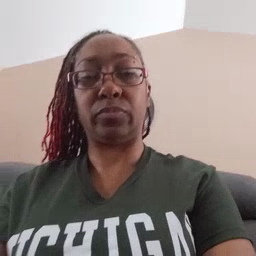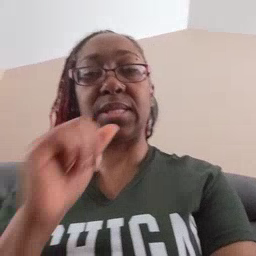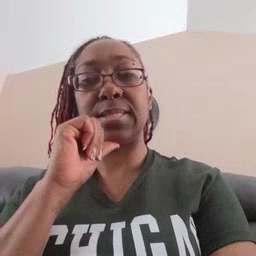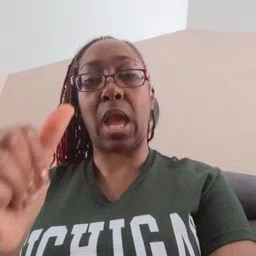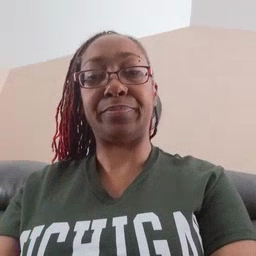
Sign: not